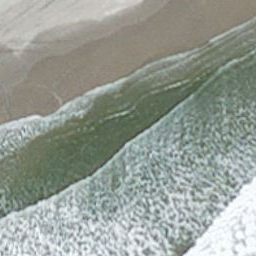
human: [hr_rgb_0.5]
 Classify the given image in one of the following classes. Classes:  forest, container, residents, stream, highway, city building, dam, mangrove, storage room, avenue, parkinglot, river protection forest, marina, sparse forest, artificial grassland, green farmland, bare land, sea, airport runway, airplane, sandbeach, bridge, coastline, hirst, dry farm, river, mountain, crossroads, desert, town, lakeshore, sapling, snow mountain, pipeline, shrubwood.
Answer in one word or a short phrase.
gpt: coastline